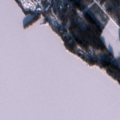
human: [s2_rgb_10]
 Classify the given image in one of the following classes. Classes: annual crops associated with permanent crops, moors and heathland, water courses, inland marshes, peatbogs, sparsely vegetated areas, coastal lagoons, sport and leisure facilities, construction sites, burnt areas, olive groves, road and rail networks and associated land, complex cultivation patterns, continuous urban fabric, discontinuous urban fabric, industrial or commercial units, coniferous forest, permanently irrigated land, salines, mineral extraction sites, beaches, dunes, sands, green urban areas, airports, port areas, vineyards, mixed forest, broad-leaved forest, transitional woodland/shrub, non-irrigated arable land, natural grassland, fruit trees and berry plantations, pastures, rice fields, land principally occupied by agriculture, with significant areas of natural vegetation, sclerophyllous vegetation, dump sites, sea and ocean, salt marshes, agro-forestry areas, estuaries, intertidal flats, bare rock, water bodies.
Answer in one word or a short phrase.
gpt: industrial or commercial units, land principally occupied by agriculture, with significant areas of natural vegetation, mixed forest, water bodies